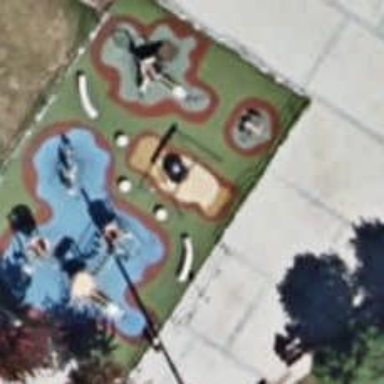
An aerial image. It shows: Playground featuring basket swing.